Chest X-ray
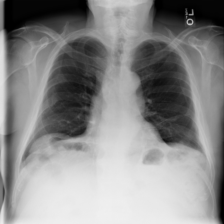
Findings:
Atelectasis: negative
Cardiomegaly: negative
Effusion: negative
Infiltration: negative
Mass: negative
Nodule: negative
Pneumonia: negative
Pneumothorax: negative
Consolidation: negative
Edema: negative
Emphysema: positive
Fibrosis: negative
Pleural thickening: negative
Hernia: negative